Current action and preconditions to check: path_clear

Your task: For each precondition in the list above, predict whether it will hold at this action.

Consider the current scene as observed from the mobile robot's camera, and analyze the predicted future states of all dynamic agents (e.g., people, animals, vehicles, or any moving entities) within the NEXT SECOND.

IMPORTANT: Only answer "very likely" if you are absolutely certain—based on strong, clear evidence—that a dynamic agent will violate the precondition in the predicted future state. Do NOT answer "very likely" for unlikely, ambiguous, or low-probability risks.

Ask yourself for each precondition: Is there a high probability, with clear and convincing evidence, that the predicted future states of any dynamic agent will interfere with the predicted future state of the currently executing action within the NEXT SECOND, causing that precondition to fail?

Assess the risk level based on these predictions. Use "likely" or "very likely" if motions create a clear risk of interference.

Use "neutral" or "improbable" if agents are nearby but their predicted paths are clearly diverging or non-conflicting.

Failure Risk Categories: "very improbable", "improbable", "neutral", "likely", "very likely"

Answer Format: Output ONLY the probability_of_failure value from these categories: "very improbable", "improbable", "neutral", "likely", "very likely"

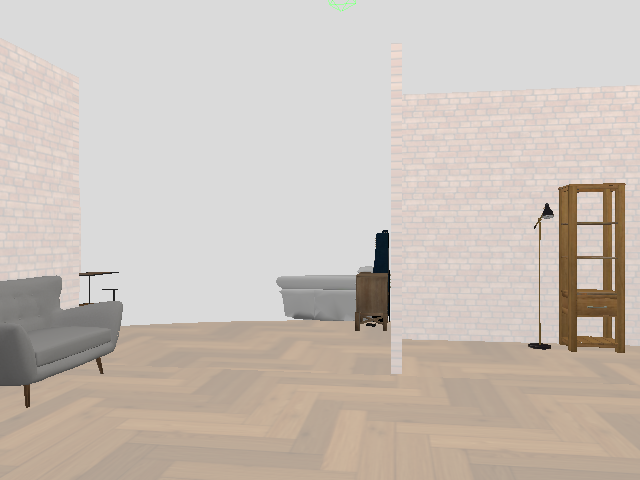

Answer: very improbable